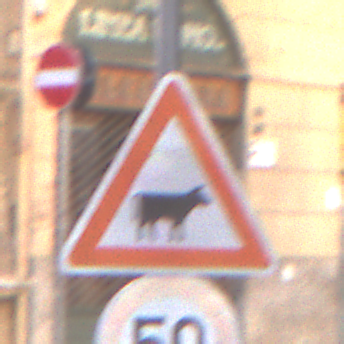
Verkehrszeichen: ViehtriebLinks
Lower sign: Geschwindigkeit50
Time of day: SunriseSunset
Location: Outdoor (Urban)
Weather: PartlyCloudy
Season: NotSpecified
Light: Natural